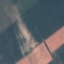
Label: AnnualCrop